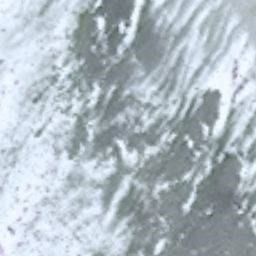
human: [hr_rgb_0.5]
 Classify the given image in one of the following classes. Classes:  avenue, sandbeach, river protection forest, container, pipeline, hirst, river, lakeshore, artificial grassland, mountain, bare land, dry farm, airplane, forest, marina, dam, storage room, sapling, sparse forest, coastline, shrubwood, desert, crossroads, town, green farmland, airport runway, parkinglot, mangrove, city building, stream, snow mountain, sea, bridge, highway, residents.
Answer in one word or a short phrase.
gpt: snow mountain